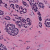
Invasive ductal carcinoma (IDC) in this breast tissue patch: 1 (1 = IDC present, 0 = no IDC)